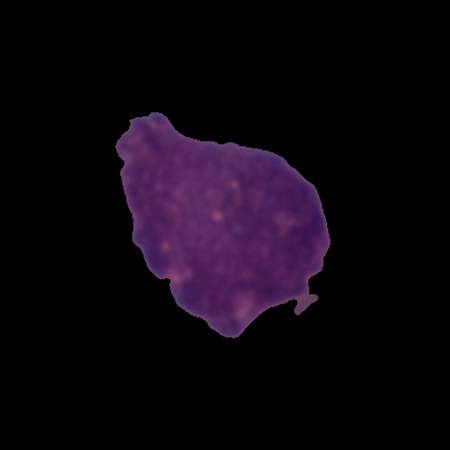
Label: cancer